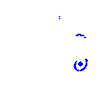
Particle: electron